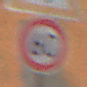
Verkehrszeichen: Geschwindigkeit60
Zusatzzeichen oben: Lichtzeichenanlage
Umgebung: Outdoor, Urban
Tageszeit: Midday
Wetter: Overcast
Licht: Natural
Jahreszeit: NotSpecified
Kontrast: LowContrast